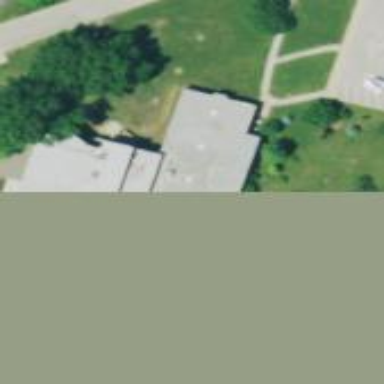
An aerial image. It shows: College building.